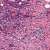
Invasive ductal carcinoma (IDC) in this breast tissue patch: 1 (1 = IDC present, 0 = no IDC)